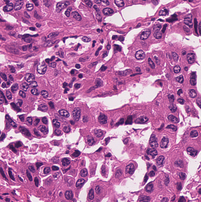
Tumor epithelial tissue: yes
Tumor-associated stroma tissue: no
Normal tissue: no